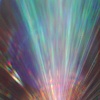
Label: sunburn